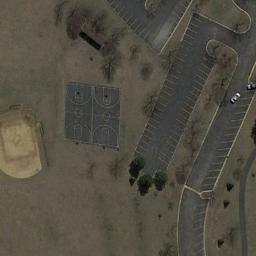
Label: basketball_court